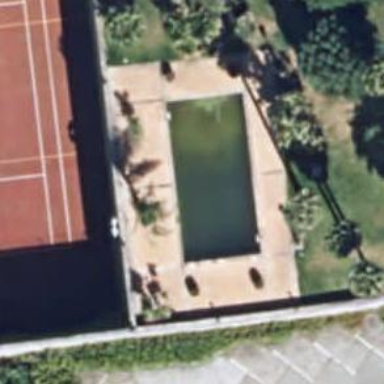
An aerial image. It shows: Swimming pool located in leisure land.